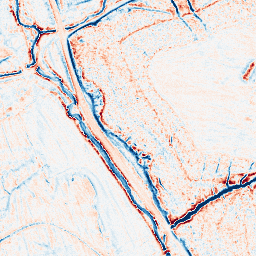
Category: edge_preserving
Decomposition family: anisotropic_diffusion
Decomposition parameters: iterations: 20
kappa: 50
gamma: 0.1
Upsampling method: lanczos
Upsampling parameters: scale: 4
Upsampling scale: 4